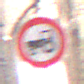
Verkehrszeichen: VerbotKraftfahrzeugeZuegeNichtSchneller25
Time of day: Midday
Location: Outdoor (Urban)
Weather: PartlyCloudy
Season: NotSpecified
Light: Natural